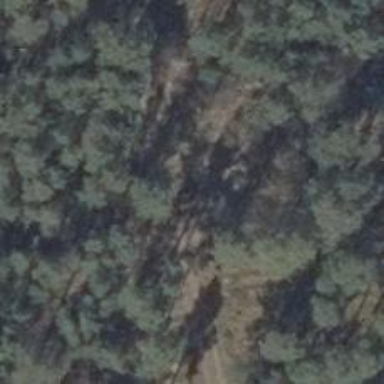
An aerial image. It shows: Grassy track road with grade 4 track type.